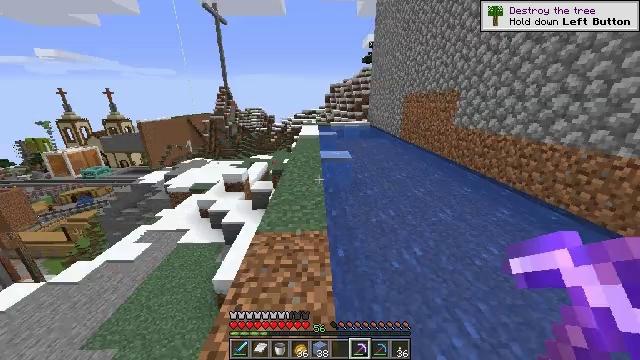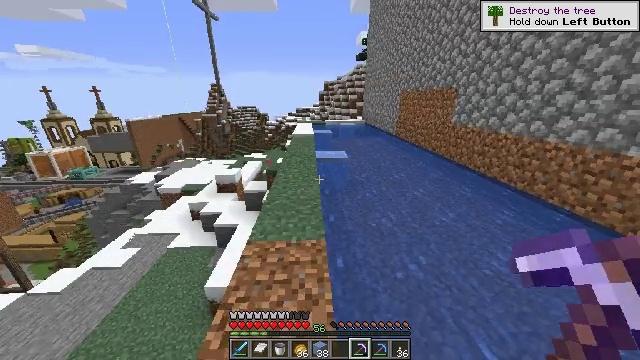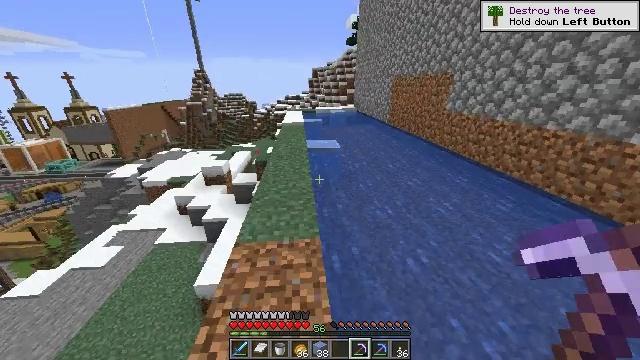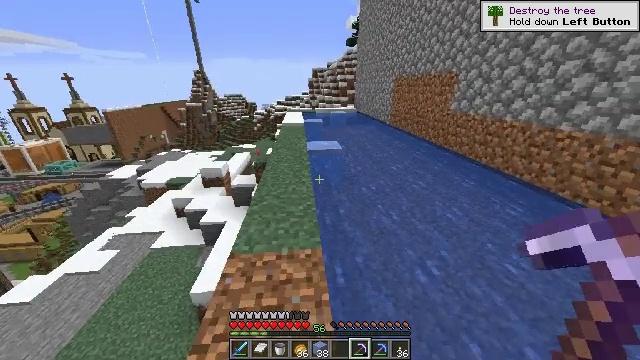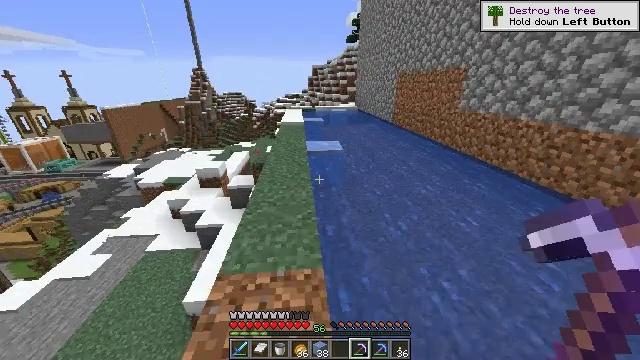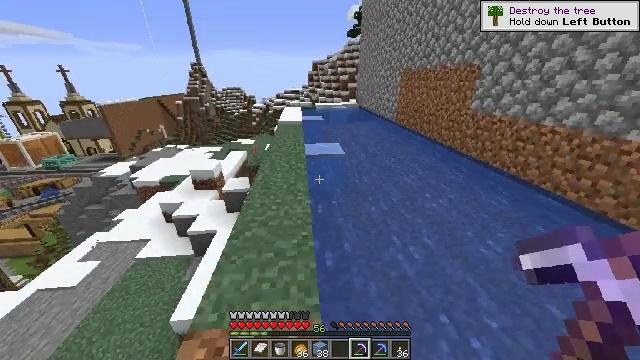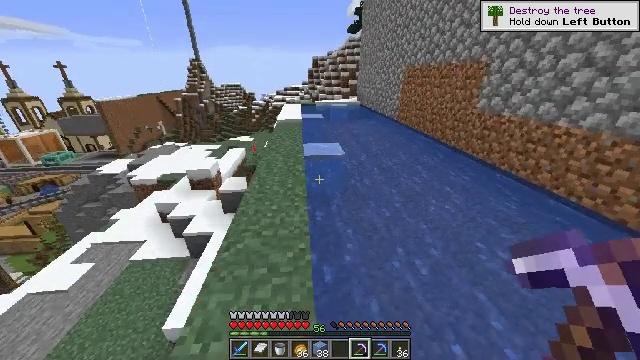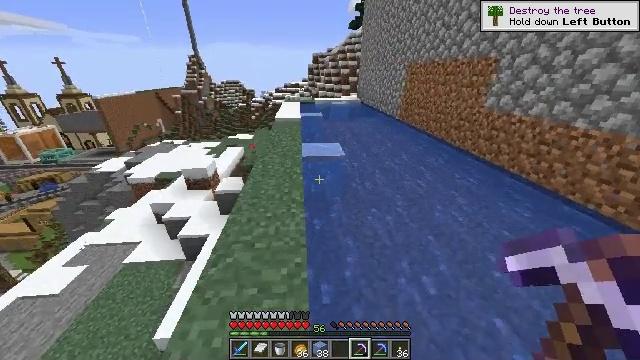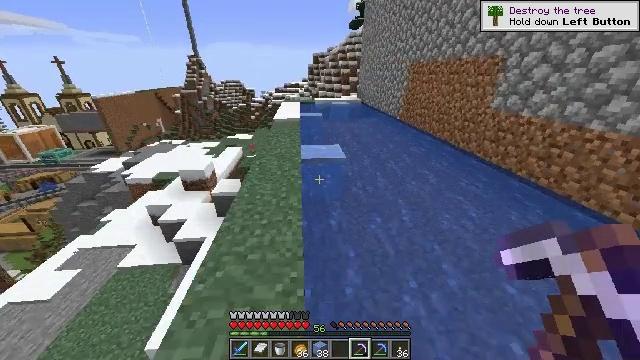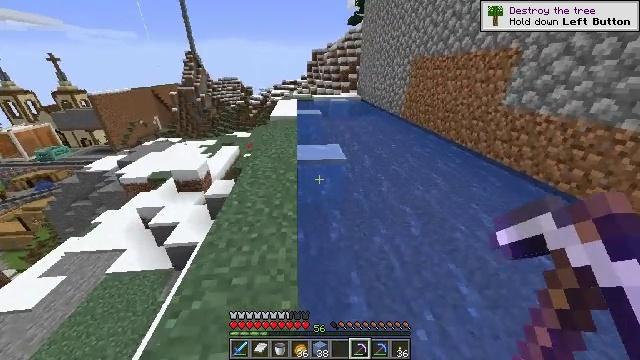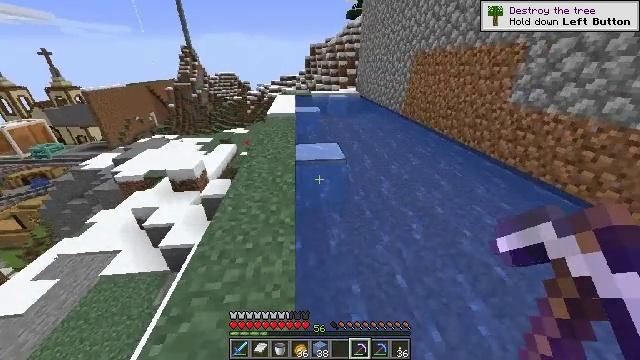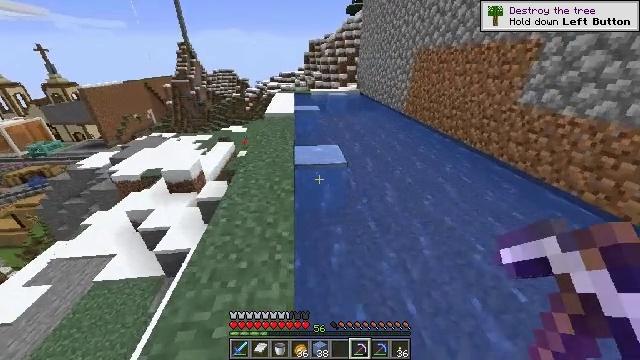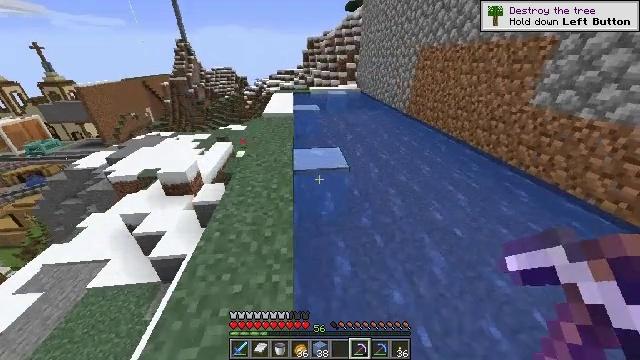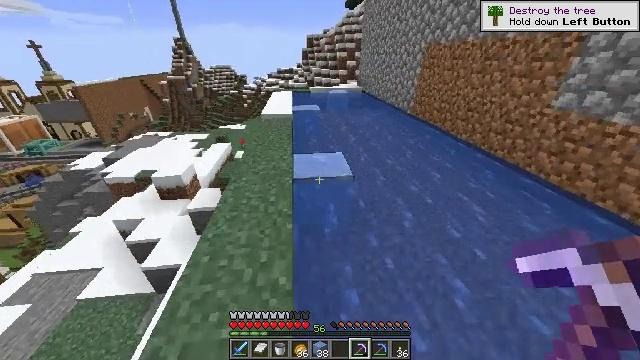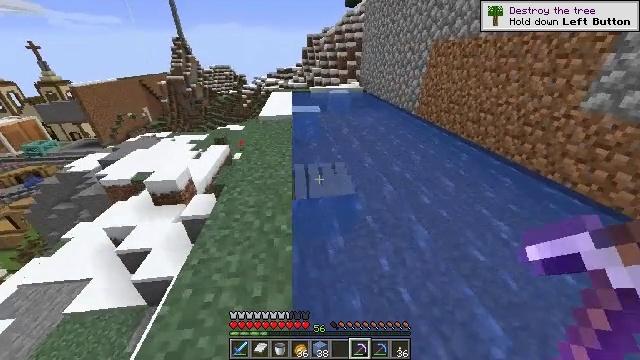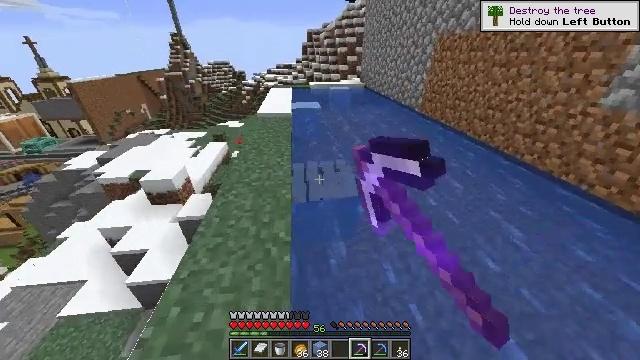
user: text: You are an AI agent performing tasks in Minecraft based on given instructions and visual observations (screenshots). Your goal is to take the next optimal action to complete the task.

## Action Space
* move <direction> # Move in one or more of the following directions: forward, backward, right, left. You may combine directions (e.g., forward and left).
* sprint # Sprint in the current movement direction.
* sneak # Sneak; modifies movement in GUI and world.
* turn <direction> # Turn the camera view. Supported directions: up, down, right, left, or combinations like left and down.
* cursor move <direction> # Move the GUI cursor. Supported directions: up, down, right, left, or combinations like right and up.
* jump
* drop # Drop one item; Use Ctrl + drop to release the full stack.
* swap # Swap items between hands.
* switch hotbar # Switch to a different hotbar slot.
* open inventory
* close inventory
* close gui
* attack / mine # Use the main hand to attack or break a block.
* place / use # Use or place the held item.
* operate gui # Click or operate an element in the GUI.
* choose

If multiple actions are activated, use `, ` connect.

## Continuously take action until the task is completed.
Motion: motion action
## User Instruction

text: Break the ice to collect it.
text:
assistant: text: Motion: move forward
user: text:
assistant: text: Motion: move forward, turn right and down
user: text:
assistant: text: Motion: move forward
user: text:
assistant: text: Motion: move forward
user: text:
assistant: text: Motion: move forward
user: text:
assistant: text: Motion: move forward
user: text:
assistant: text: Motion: move forward
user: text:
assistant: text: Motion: move forward
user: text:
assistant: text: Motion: move forward
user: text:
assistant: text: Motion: move forward
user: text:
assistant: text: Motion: move forward
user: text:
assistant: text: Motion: move forward
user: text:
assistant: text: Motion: move forward
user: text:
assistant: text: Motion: move forward, attack / mine
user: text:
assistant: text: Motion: move forward, turn down, attack / mine
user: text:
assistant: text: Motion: move forward
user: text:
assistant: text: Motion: move forward
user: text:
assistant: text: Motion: move forward
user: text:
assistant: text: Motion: move forward
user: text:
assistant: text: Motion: move forward
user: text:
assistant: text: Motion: move forward
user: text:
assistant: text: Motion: move forward
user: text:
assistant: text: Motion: move forward
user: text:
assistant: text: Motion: move forward
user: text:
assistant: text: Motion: move forward
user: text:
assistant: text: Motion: move forward
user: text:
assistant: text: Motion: move forward
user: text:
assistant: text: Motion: move forward
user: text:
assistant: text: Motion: move forward, turn left and up
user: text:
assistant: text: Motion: move forward, turn left and up